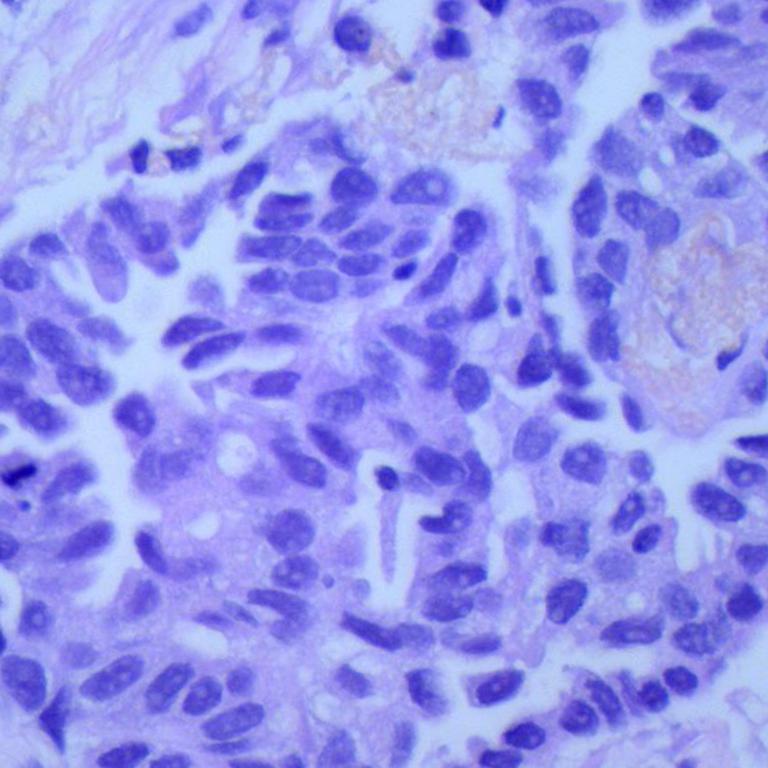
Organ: lung
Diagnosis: adenocarcinomas